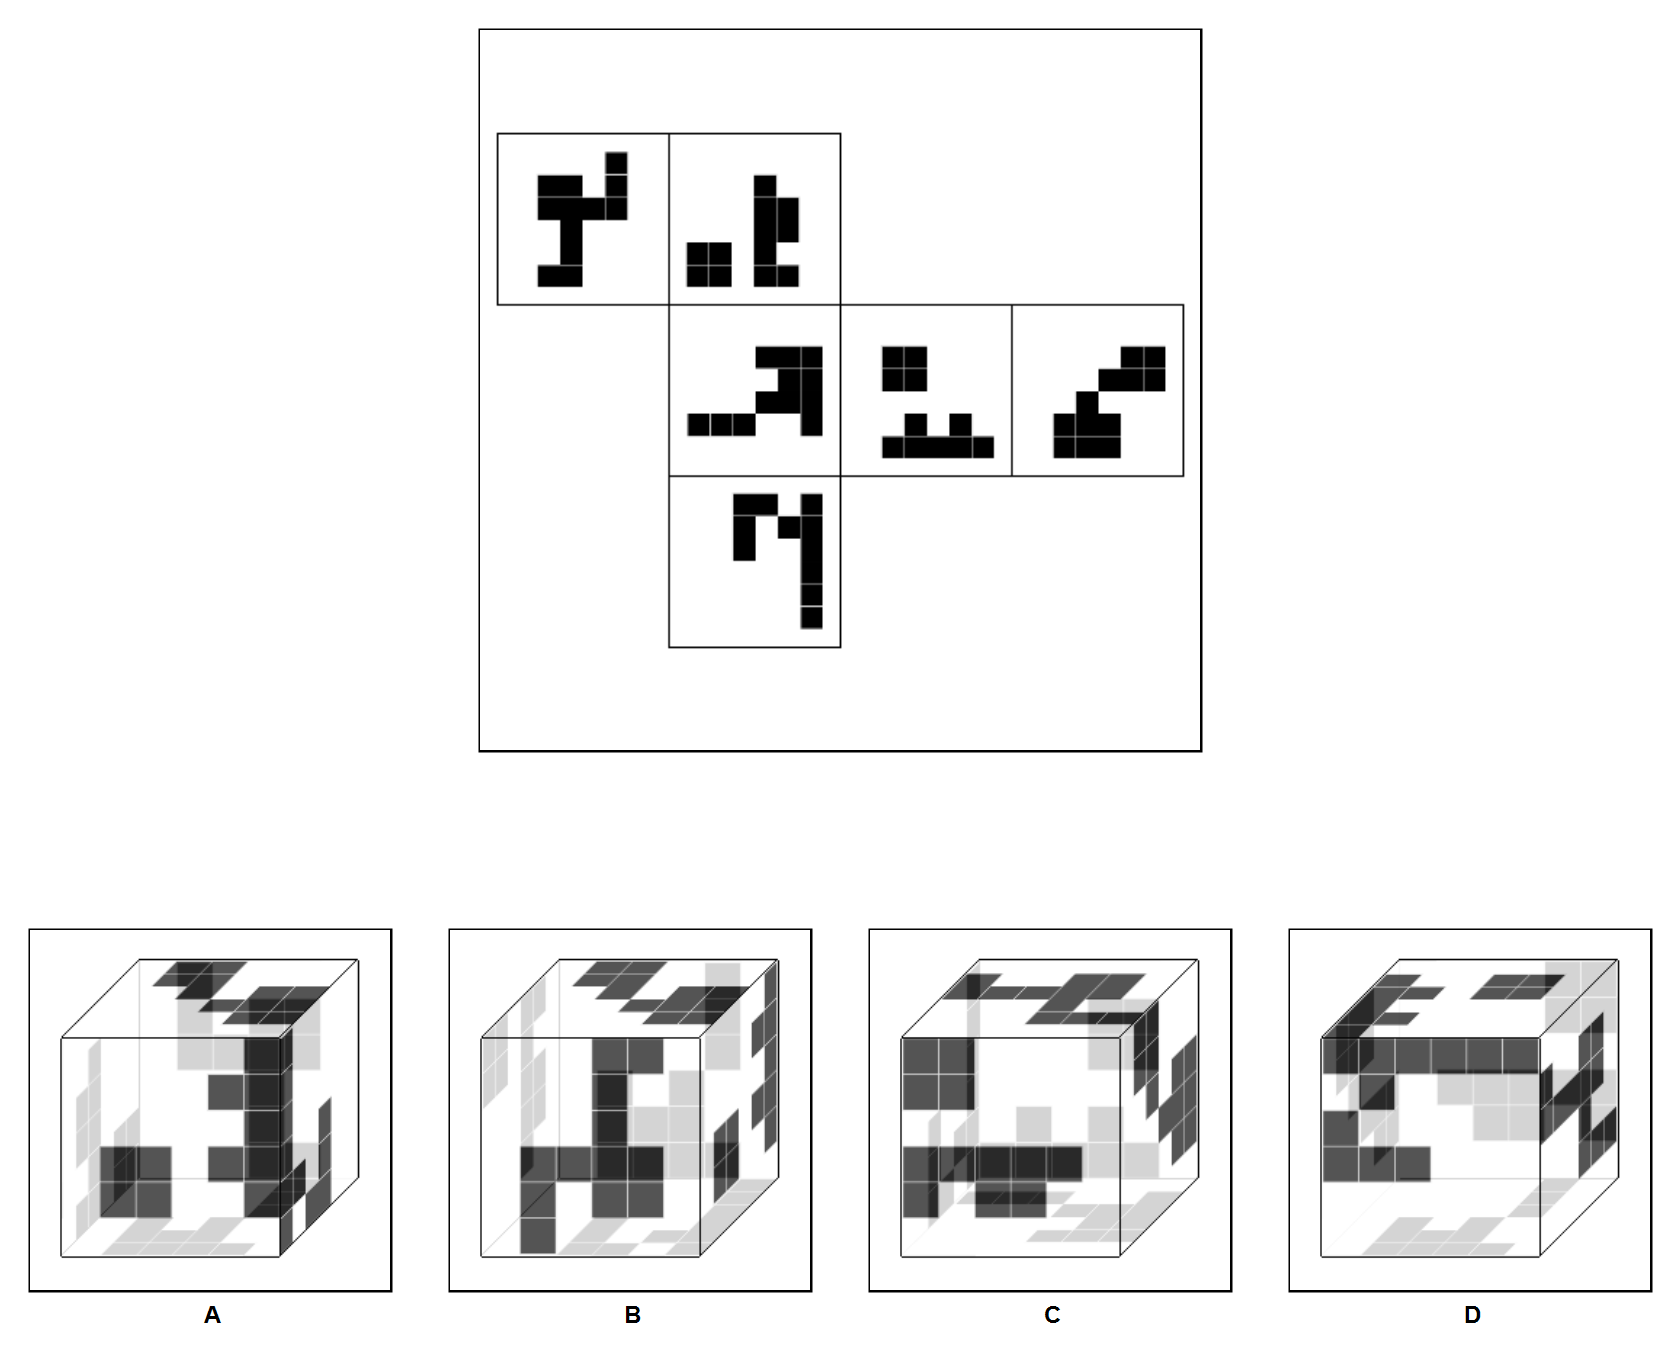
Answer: A